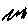
Label: zigzag